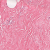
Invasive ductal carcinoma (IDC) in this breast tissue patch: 0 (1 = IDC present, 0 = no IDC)